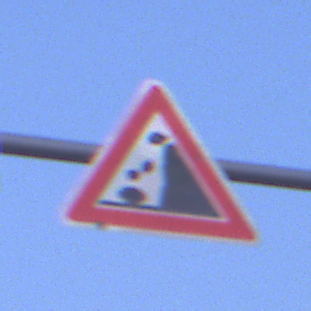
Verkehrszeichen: SteinschlagRechts
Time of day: SunriseSunset
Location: Outdoor (Nature)
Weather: Clear
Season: NotSpecified
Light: Natural